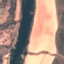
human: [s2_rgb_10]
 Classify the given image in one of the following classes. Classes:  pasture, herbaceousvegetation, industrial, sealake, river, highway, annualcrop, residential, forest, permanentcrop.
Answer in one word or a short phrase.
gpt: River